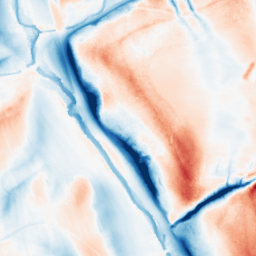
Category: classical
Decomposition family: gaussian_anisotropic
Decomposition parameters: sigma_x: 20
sigma_y: 2
Upsampling method: sinc_hamming
Upsampling parameters: scale: 2
kernel_size: 8
Upsampling scale: 2